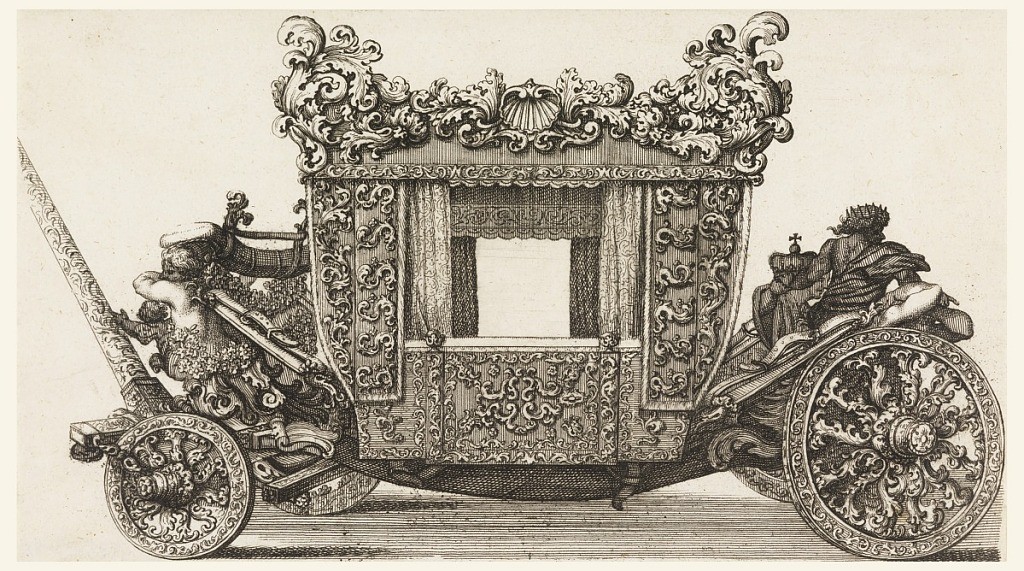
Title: Side View of the First Carriage (1686) of Lord Castelmaine Built in 1686 by Andrea Cornely after Ciro Ferri, 1687-1700
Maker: Giovanni Battista Lenardi, Italian, 1634 – 1704
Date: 1687–1700
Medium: Etching and engraving on off-white laid paper
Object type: Print
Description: Side view of carriage with allover ornate decoration of shells and scrolls; carved figures in front and rear.